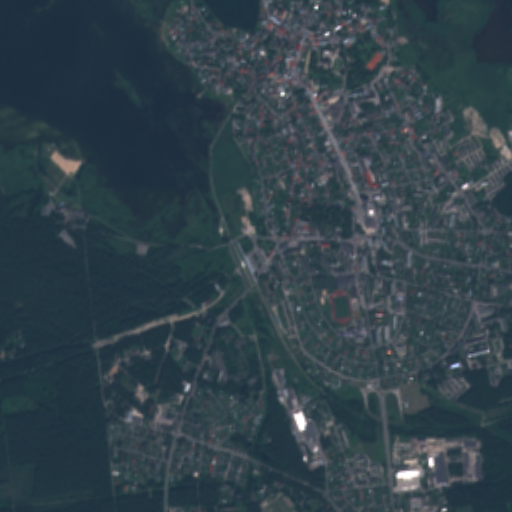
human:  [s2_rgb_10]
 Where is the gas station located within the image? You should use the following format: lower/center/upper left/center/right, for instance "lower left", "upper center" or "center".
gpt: The gas station is located in the center of the image.
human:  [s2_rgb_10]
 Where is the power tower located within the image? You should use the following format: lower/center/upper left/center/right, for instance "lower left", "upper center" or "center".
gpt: The power tower is located in the lower right of the image.
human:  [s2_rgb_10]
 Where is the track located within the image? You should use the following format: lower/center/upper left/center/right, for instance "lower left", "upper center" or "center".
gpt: The track is located in the center right of the image.
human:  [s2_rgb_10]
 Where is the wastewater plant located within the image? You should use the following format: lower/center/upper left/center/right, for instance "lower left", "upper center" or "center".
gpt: The wastewater plant is located in the upper right of the image.
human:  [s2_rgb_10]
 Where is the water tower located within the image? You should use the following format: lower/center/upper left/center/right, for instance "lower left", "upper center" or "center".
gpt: The water tower is located in the center right of the image.
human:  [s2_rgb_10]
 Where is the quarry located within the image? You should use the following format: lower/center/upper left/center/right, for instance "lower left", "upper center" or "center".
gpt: There is no quarry in the image.